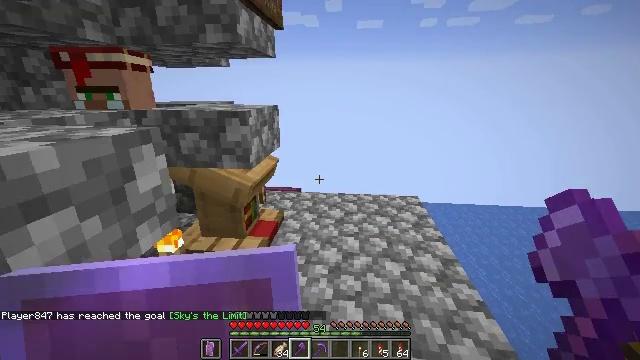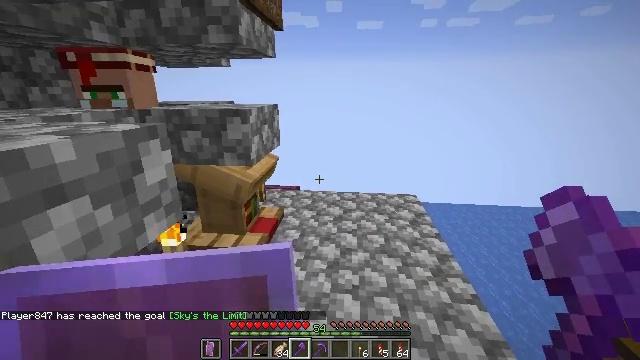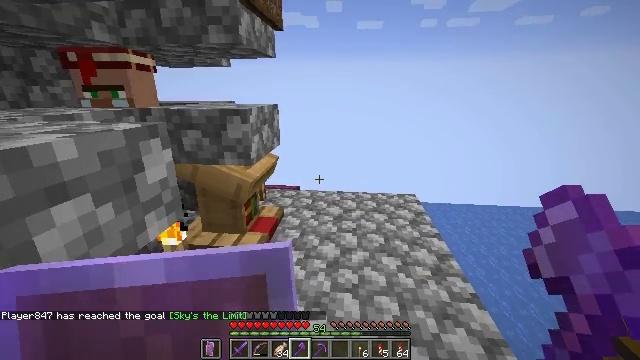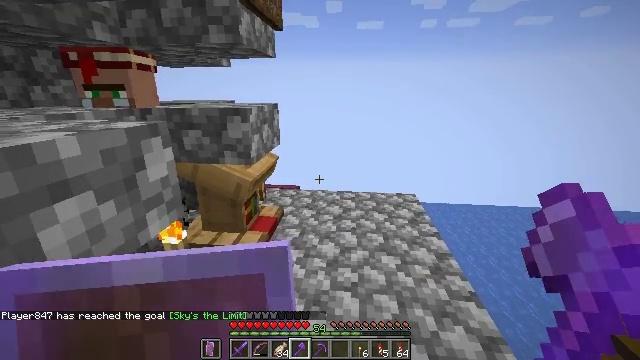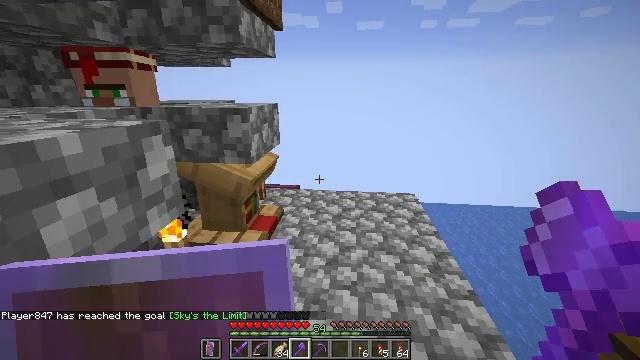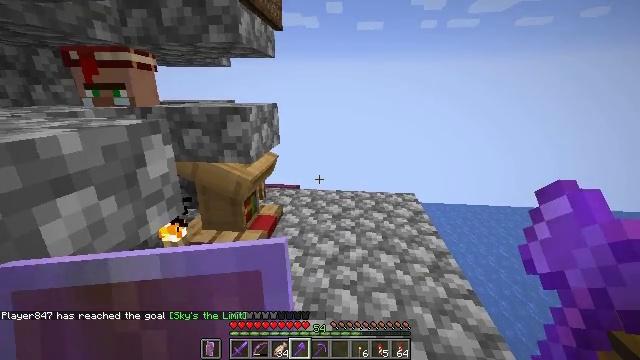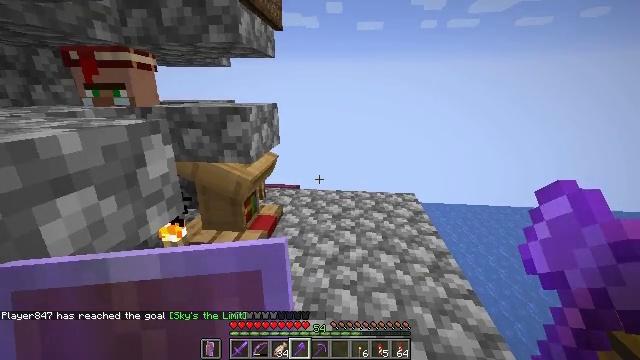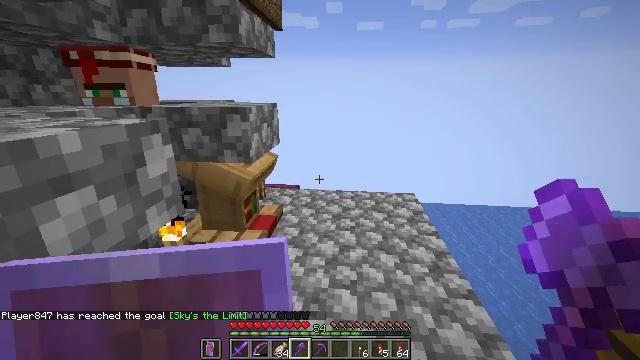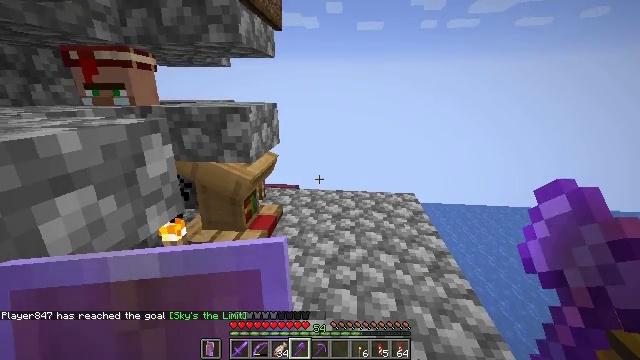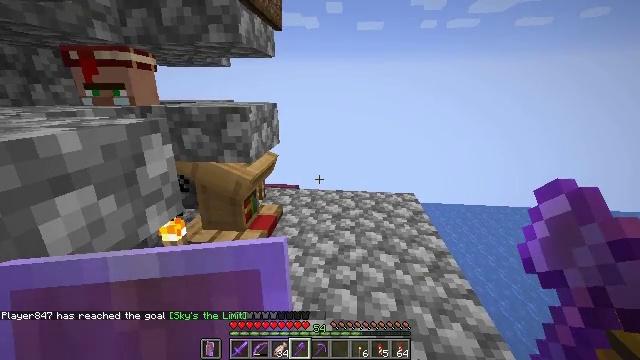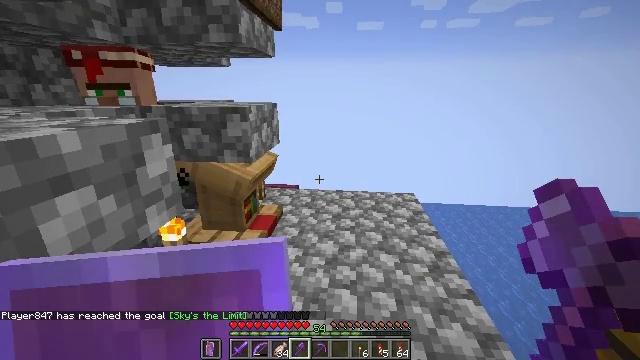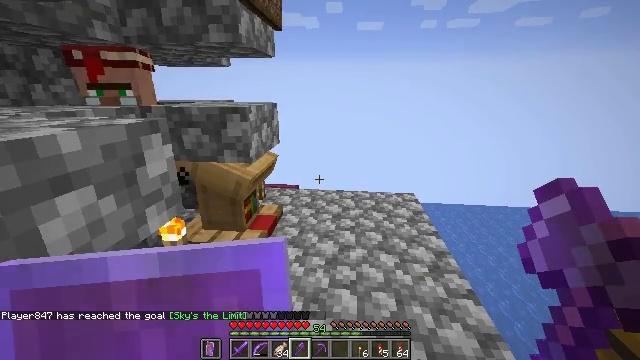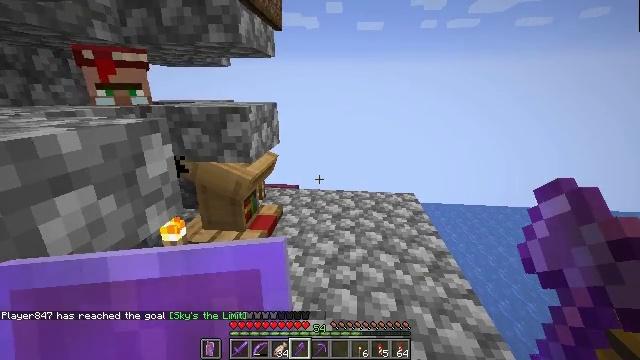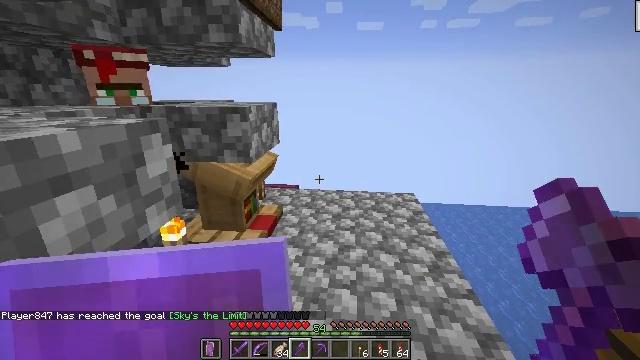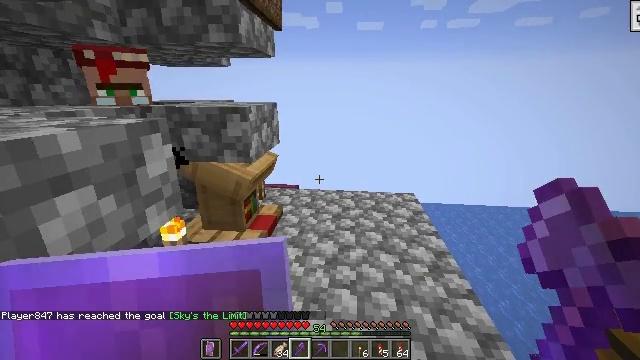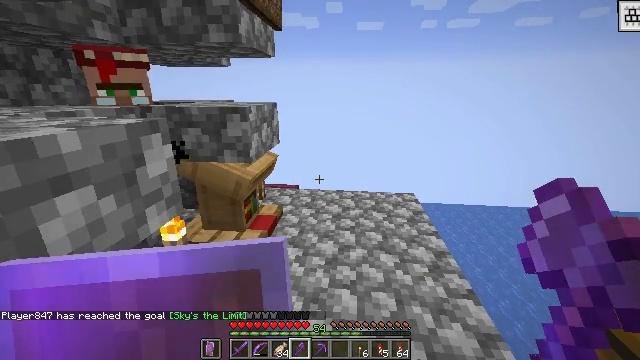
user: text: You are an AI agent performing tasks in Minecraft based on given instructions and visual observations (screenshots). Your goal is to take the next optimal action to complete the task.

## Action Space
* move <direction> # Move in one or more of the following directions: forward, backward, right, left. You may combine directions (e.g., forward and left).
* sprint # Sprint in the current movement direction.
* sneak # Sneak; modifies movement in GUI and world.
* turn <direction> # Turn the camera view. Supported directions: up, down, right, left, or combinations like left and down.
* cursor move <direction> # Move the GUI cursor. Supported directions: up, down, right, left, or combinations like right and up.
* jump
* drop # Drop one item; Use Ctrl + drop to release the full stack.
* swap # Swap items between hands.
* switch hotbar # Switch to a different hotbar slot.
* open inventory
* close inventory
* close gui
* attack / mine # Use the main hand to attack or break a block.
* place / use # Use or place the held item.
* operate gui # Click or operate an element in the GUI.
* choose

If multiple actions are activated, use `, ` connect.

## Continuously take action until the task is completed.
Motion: motion action
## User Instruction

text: Drop a tropical fish.
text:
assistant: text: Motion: no_op
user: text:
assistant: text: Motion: no_op
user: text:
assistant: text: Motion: no_op
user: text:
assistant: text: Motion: no_op
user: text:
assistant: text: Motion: no_op
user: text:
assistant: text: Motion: no_op
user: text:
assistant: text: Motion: no_op
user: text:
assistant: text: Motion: no_op
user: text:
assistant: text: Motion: no_op
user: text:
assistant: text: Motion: no_op
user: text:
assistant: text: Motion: no_op
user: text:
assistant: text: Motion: no_op
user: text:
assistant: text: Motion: no_op
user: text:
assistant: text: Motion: no_op
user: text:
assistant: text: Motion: no_op
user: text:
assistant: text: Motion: sneak
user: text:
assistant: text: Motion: sneak
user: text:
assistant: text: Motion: sneak
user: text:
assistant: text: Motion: sneak
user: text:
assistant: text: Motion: sneak
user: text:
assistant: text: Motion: sneak
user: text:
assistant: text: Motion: sneak
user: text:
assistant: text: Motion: sneak
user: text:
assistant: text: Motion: sneak
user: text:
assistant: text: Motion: sneak
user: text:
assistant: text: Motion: sneak
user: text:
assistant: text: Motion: sneak
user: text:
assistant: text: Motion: sneak
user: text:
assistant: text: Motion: sneak
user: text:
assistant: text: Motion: sneak